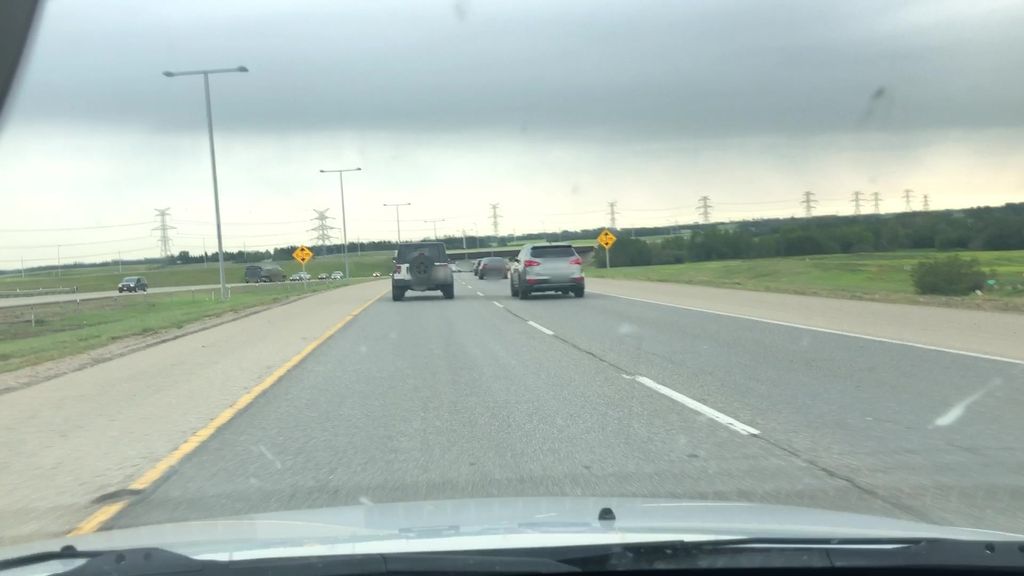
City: edmonton